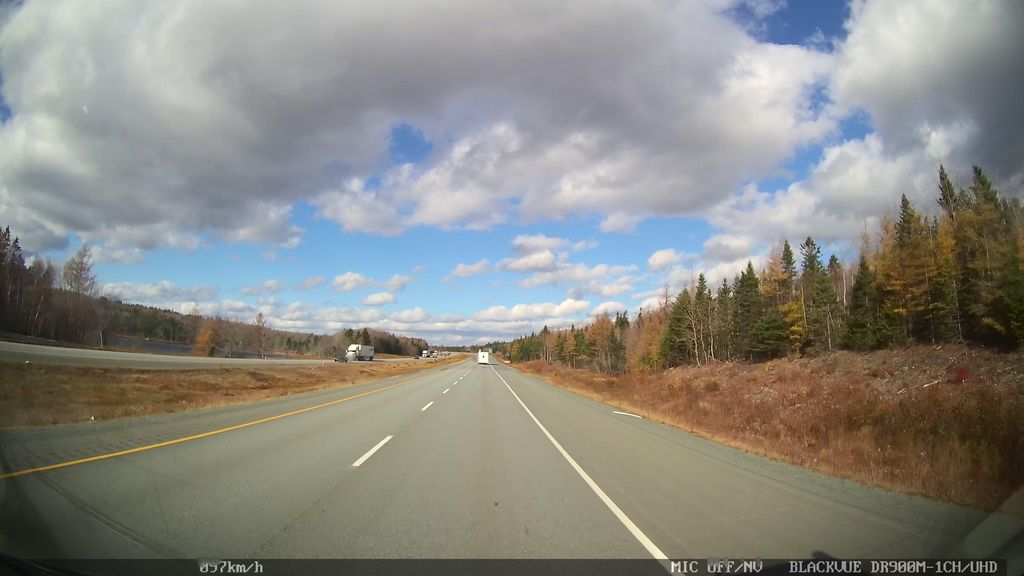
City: halifax